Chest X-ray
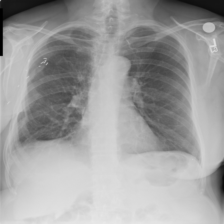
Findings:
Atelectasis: negative
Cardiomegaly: negative
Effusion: negative
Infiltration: negative
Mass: negative
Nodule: negative
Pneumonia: negative
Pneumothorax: negative
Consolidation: negative
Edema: negative
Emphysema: negative
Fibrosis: negative
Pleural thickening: negative
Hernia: negative